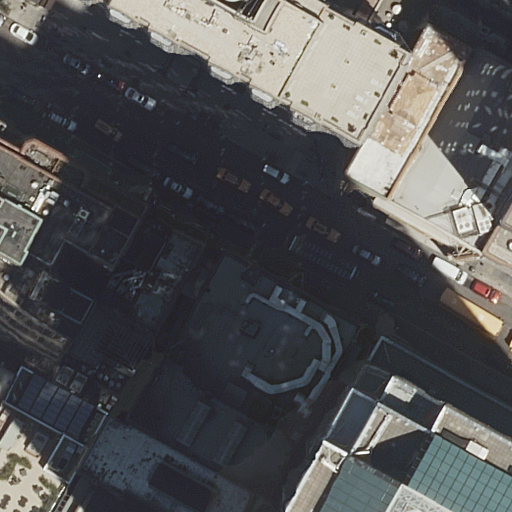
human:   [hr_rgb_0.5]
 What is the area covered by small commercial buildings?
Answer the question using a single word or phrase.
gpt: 0m2

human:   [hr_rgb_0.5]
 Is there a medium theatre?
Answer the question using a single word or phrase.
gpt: yes

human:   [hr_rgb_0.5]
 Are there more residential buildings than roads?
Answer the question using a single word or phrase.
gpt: yes

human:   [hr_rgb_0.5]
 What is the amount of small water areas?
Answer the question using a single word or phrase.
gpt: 0

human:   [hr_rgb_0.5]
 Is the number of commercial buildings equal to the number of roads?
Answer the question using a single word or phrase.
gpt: yes

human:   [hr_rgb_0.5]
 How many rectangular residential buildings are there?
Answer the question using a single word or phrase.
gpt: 5

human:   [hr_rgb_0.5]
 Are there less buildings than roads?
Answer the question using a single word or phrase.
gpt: no

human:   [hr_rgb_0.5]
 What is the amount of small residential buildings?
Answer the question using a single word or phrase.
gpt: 2

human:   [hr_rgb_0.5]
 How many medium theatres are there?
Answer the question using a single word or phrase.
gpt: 1

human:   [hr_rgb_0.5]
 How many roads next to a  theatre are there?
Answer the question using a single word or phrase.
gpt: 1

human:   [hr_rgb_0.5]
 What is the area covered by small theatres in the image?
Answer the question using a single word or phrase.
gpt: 0m2

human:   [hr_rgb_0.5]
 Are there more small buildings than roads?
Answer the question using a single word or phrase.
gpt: yes

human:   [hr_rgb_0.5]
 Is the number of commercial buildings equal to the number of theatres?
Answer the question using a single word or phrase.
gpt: no

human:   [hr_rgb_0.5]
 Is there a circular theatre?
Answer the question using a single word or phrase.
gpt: no

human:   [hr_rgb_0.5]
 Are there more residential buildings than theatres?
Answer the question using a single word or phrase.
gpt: yes

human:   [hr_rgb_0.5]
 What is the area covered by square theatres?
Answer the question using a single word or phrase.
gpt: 0m2

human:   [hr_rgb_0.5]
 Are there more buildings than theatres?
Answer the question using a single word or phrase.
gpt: yes

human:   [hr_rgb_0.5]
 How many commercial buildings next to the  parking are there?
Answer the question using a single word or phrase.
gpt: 1

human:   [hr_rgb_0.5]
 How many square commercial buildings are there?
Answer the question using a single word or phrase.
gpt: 0

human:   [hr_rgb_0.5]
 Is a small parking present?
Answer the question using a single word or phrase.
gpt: yes

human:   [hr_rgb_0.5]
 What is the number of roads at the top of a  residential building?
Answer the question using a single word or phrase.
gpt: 1

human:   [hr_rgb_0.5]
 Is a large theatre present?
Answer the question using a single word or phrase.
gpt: yes

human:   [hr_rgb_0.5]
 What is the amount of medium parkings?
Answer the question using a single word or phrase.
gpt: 0

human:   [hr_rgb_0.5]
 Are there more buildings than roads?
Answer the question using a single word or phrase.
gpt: yes

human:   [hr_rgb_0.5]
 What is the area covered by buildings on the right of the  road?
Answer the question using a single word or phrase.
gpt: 2683m2

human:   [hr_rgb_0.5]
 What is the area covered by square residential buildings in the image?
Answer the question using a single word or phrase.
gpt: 0m2

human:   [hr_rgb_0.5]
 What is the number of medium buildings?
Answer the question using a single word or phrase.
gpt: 5

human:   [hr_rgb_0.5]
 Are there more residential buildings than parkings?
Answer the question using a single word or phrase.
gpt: yes

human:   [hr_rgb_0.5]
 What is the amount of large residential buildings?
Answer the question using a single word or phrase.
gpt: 2

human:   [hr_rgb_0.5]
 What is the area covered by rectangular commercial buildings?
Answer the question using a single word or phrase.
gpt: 0m2

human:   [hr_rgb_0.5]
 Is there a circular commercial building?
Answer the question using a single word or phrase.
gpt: no

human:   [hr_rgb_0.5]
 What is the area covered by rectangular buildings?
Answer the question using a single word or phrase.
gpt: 2773m2

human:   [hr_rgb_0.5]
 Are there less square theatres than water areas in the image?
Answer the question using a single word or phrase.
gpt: no

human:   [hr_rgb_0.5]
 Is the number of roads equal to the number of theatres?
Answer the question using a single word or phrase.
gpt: no

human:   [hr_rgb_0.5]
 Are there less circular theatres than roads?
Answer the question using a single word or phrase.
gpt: yes

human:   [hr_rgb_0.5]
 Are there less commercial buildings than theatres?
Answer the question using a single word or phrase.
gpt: yes